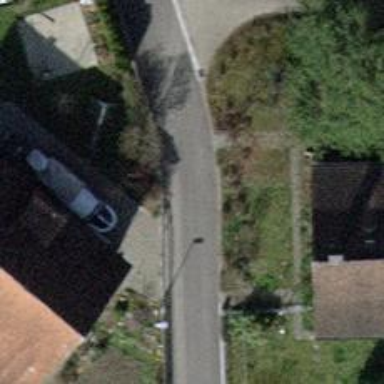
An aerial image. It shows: Alleyway designated as service road.